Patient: sex F, age 80
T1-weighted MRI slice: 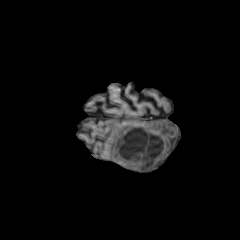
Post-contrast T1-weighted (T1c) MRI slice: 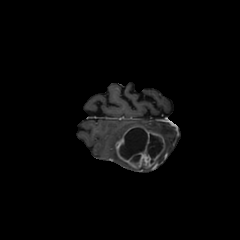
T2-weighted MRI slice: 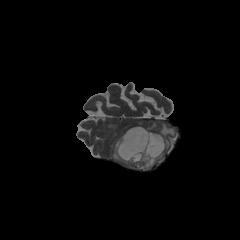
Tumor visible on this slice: yes
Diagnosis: Glioblastoma, IDH-wildtype
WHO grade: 4